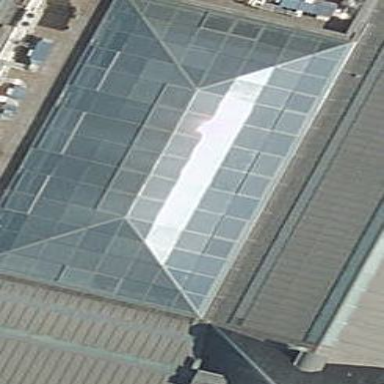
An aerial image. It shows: Building with hipped glass roof.